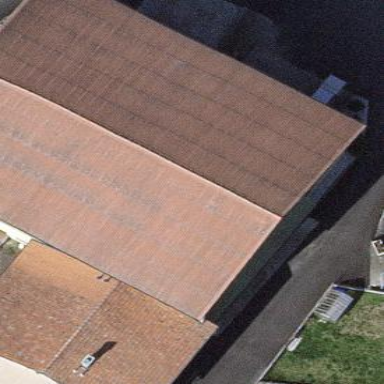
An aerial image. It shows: Building.